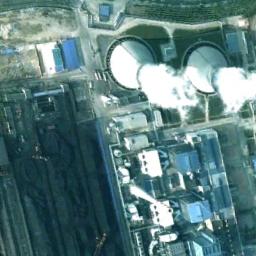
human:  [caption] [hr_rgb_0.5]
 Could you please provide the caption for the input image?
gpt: There are plant and machinery in the thermal power station, and two cooling towers emit steam .

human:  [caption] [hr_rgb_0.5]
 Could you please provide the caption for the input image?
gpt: Many buildings are near the thermal power station .

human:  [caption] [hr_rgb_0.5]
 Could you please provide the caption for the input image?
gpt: The thermal power station is on the grass next to some buildings with white mist above .

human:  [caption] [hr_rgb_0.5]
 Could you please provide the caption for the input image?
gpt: There is a smoking thermal power station by the road .

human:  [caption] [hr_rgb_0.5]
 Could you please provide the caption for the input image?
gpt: There are some buildings and two chimneys on the thermal power station .